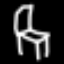
Label: chair